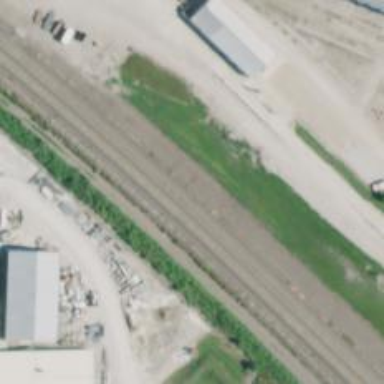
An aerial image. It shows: Railway siding with rails.